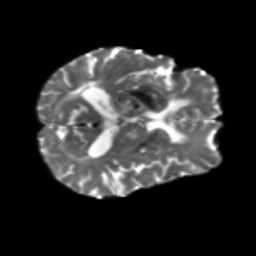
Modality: T2w
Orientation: axial
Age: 54
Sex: female
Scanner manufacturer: siemens
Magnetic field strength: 3 T
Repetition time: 5.25 s
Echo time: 0.08 s